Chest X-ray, PA view. Patient: 56 years old, sex M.
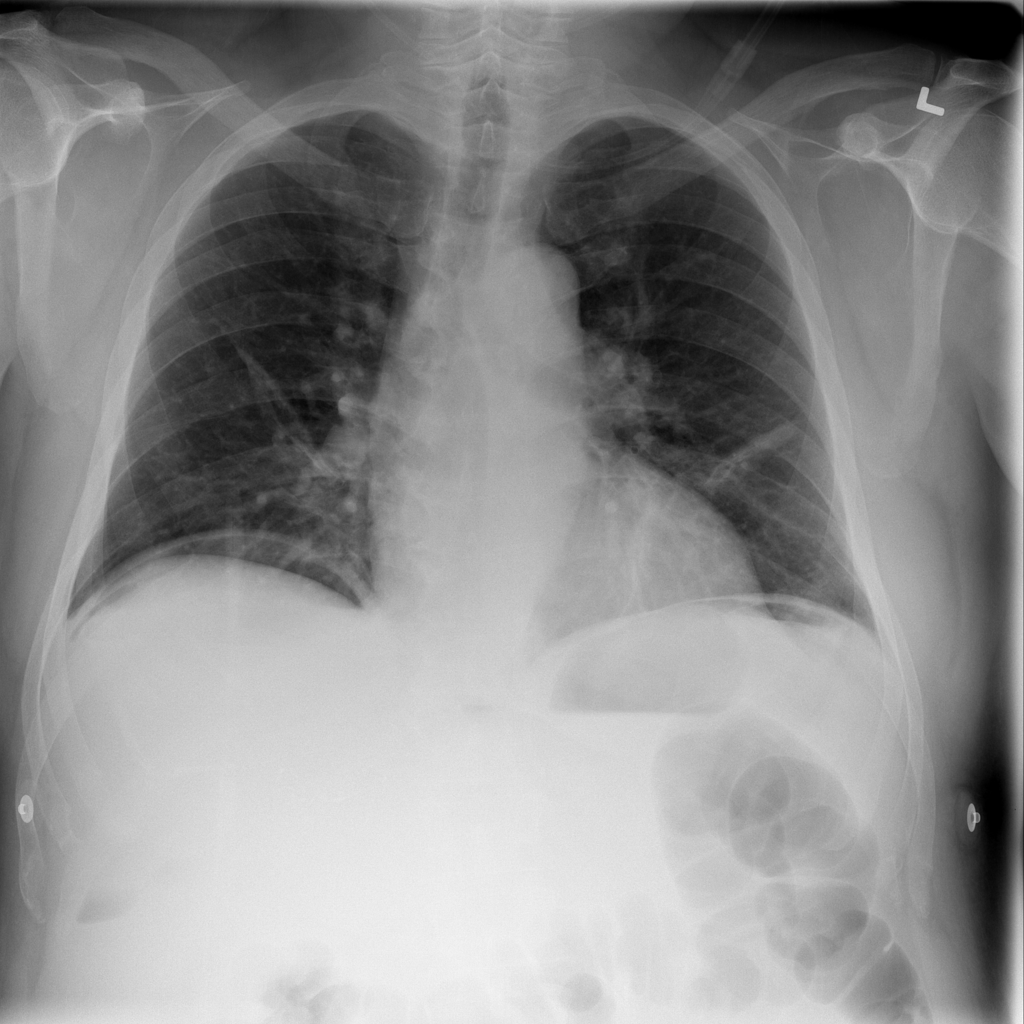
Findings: Atelectasis, Effusion